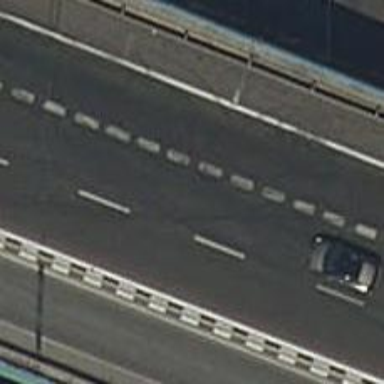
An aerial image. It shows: Motorway bridge with asphalt surface.